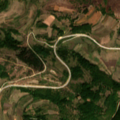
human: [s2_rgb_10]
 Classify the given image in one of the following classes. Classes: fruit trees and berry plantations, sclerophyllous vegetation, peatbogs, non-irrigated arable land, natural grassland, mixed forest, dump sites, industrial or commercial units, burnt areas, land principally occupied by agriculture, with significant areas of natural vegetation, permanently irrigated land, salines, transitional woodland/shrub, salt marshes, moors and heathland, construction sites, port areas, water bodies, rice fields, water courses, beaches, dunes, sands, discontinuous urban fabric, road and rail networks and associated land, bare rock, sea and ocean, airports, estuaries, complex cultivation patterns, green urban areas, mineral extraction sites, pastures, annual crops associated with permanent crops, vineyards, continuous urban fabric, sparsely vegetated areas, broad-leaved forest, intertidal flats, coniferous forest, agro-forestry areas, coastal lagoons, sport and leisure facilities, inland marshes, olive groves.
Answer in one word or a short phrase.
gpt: non-irrigated arable land, complex cultivation patterns, land principally occupied by agriculture, with significant areas of natural vegetation, broad-leaved forest, natural grassland